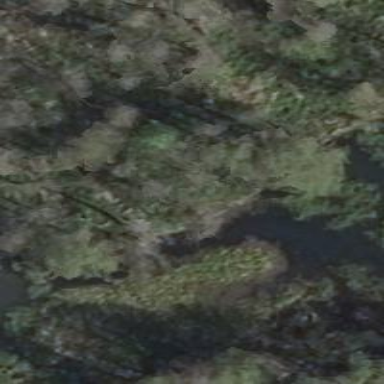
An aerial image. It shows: Oxbow water feature in natural setting.